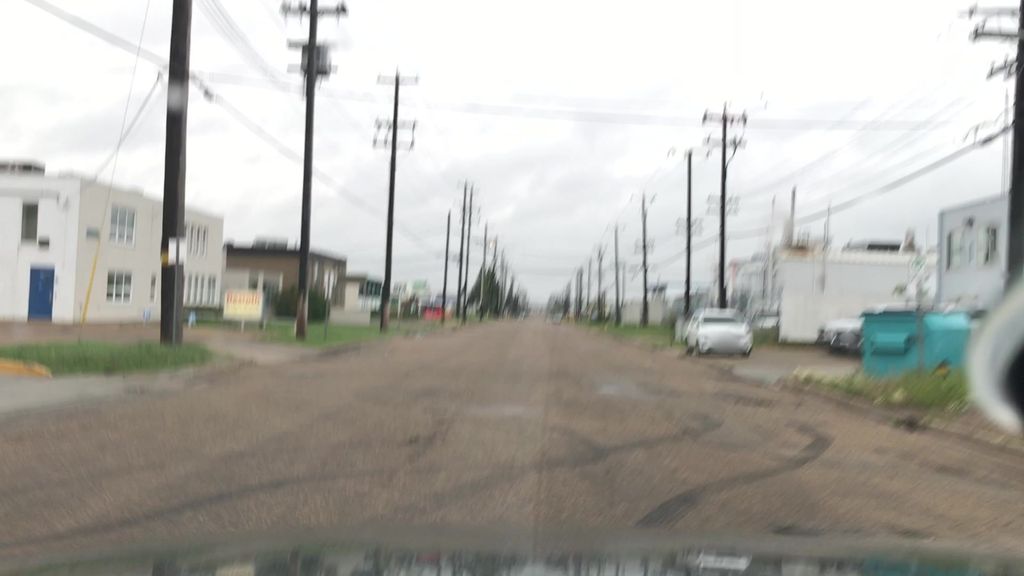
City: edmonton